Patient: sex M, age 64
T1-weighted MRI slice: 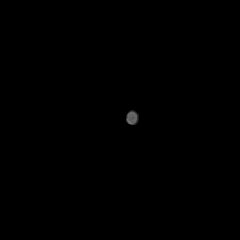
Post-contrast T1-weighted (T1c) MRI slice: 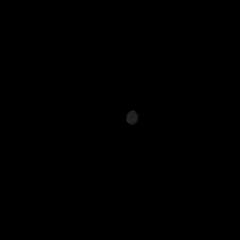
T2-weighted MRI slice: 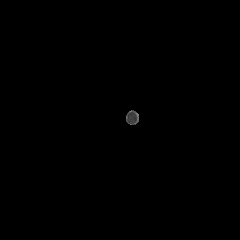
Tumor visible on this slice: no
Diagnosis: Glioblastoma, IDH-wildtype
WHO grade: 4